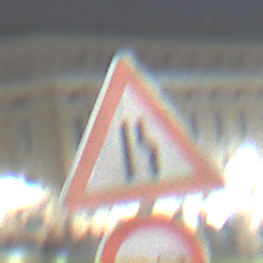
Verkehrszeichen: EinseitigVerengteFahrbahnRechts
Zusatzzeichen unten: Ueberholverbot
Umgebung: Outdoor, Urban
Tageszeit: Night
Wetter: PartlyCloudy
Licht: Artificial
Jahreszeit: NotSpecified
Kontrast: HighContrast